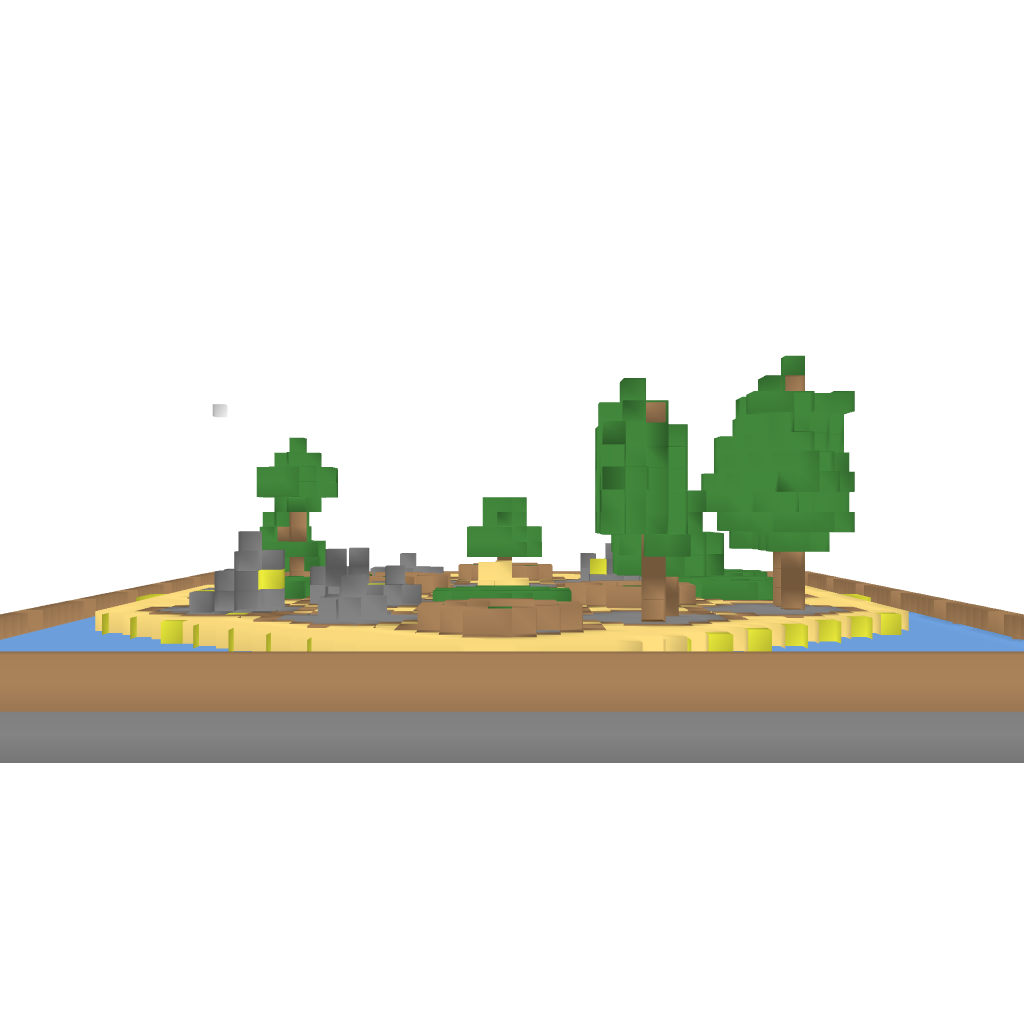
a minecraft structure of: Mini Catan Board Mine Craft Style bad low quality